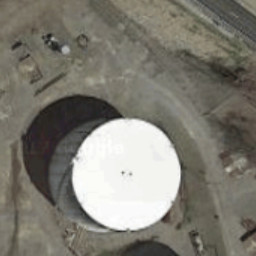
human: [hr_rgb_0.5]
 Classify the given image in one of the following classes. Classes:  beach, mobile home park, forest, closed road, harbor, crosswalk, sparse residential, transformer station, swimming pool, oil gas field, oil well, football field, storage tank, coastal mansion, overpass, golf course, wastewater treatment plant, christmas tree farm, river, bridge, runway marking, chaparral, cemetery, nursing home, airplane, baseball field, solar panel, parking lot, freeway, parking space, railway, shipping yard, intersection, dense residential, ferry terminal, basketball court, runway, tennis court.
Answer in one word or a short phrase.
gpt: storage tank